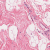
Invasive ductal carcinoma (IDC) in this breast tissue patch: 0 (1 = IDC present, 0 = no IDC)